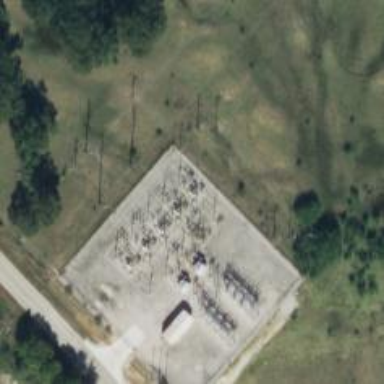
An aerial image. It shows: Switch used for power control.